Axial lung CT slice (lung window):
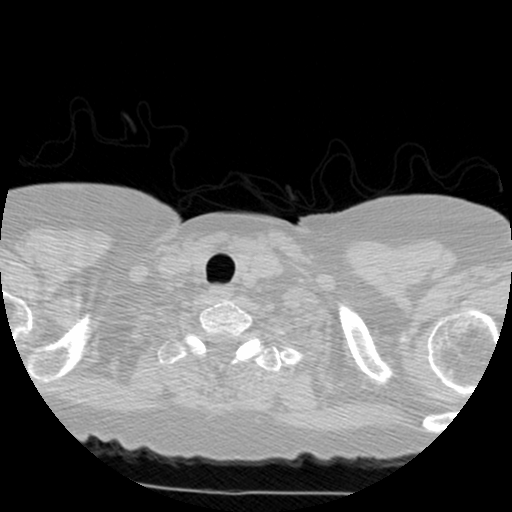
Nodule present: no